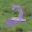
Label: 2